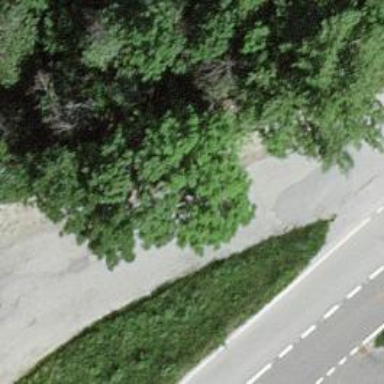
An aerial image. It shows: Driveway.